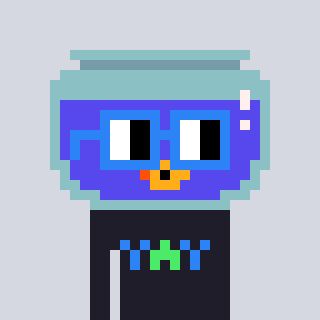
a pixel art character with square blue glasses, a goldfish-shaped head and a grayscale-colored body on a cool background